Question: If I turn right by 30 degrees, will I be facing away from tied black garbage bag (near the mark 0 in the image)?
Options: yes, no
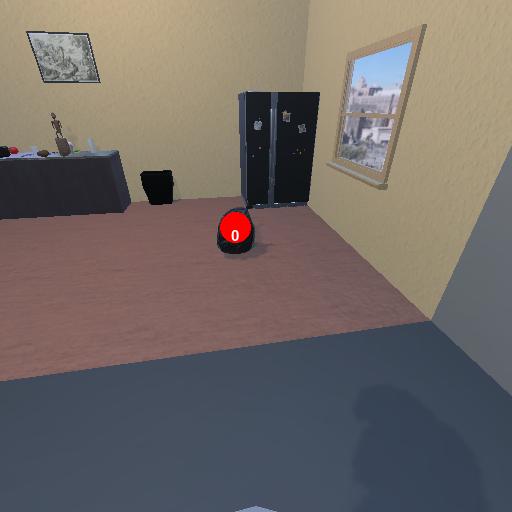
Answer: yes